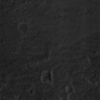
Label: not_dusty